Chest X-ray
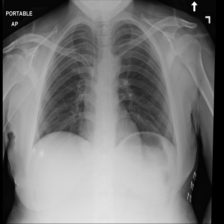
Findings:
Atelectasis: negative
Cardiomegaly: negative
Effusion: negative
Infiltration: negative
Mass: negative
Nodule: negative
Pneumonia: negative
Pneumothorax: negative
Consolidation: negative
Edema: negative
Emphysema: negative
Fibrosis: negative
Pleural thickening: negative
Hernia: negative